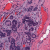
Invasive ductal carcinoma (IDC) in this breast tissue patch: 0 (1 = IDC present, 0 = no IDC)